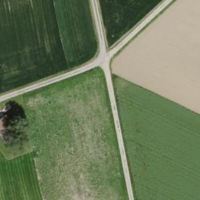
EUNIS habitat code: 52
Species observed at this site:
Corvus corone